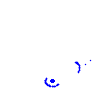
Particle: proton